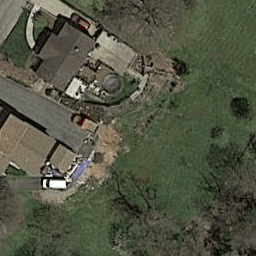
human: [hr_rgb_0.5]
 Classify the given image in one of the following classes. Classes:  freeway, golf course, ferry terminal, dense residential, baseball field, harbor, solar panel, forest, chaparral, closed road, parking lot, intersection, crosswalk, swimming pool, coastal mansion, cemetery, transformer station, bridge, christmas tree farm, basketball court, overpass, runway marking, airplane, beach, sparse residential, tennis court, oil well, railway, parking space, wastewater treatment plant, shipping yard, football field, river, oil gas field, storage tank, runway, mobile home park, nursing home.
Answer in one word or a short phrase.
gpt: sparse residential